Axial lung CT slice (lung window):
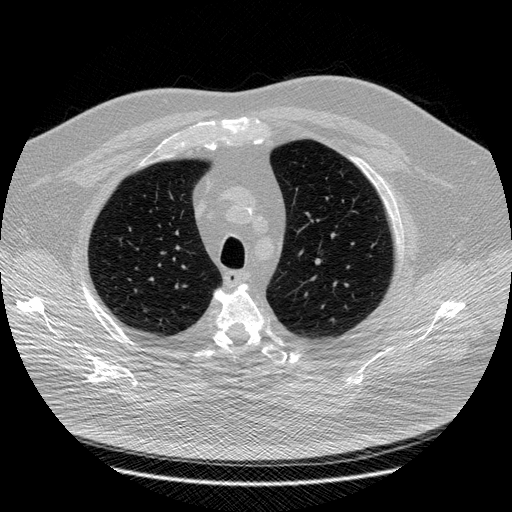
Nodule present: no